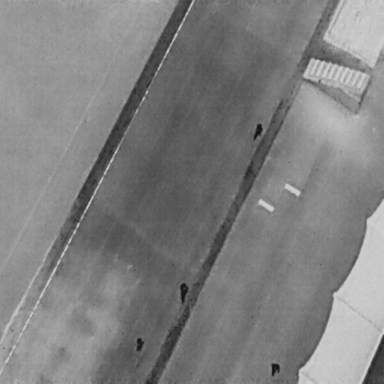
There are four People in the infrared image.